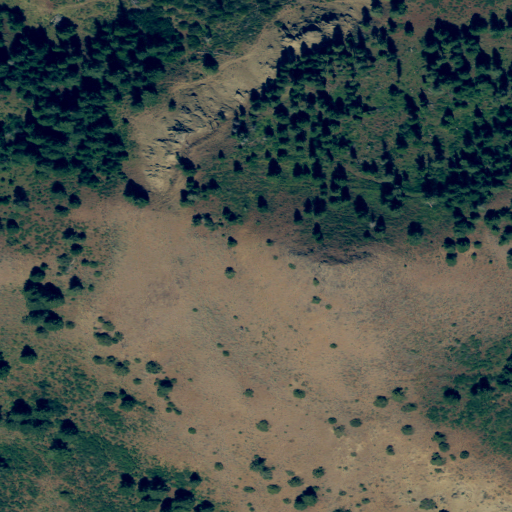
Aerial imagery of mountain in Oregon named Sugarloaf Mountain containing evergreen forest and shrub